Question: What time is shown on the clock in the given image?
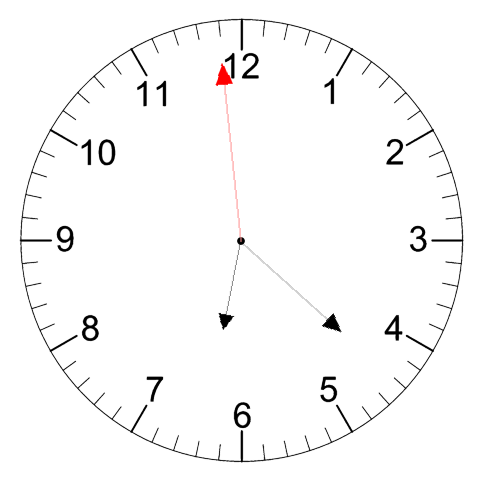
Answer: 06:21:59